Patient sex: F
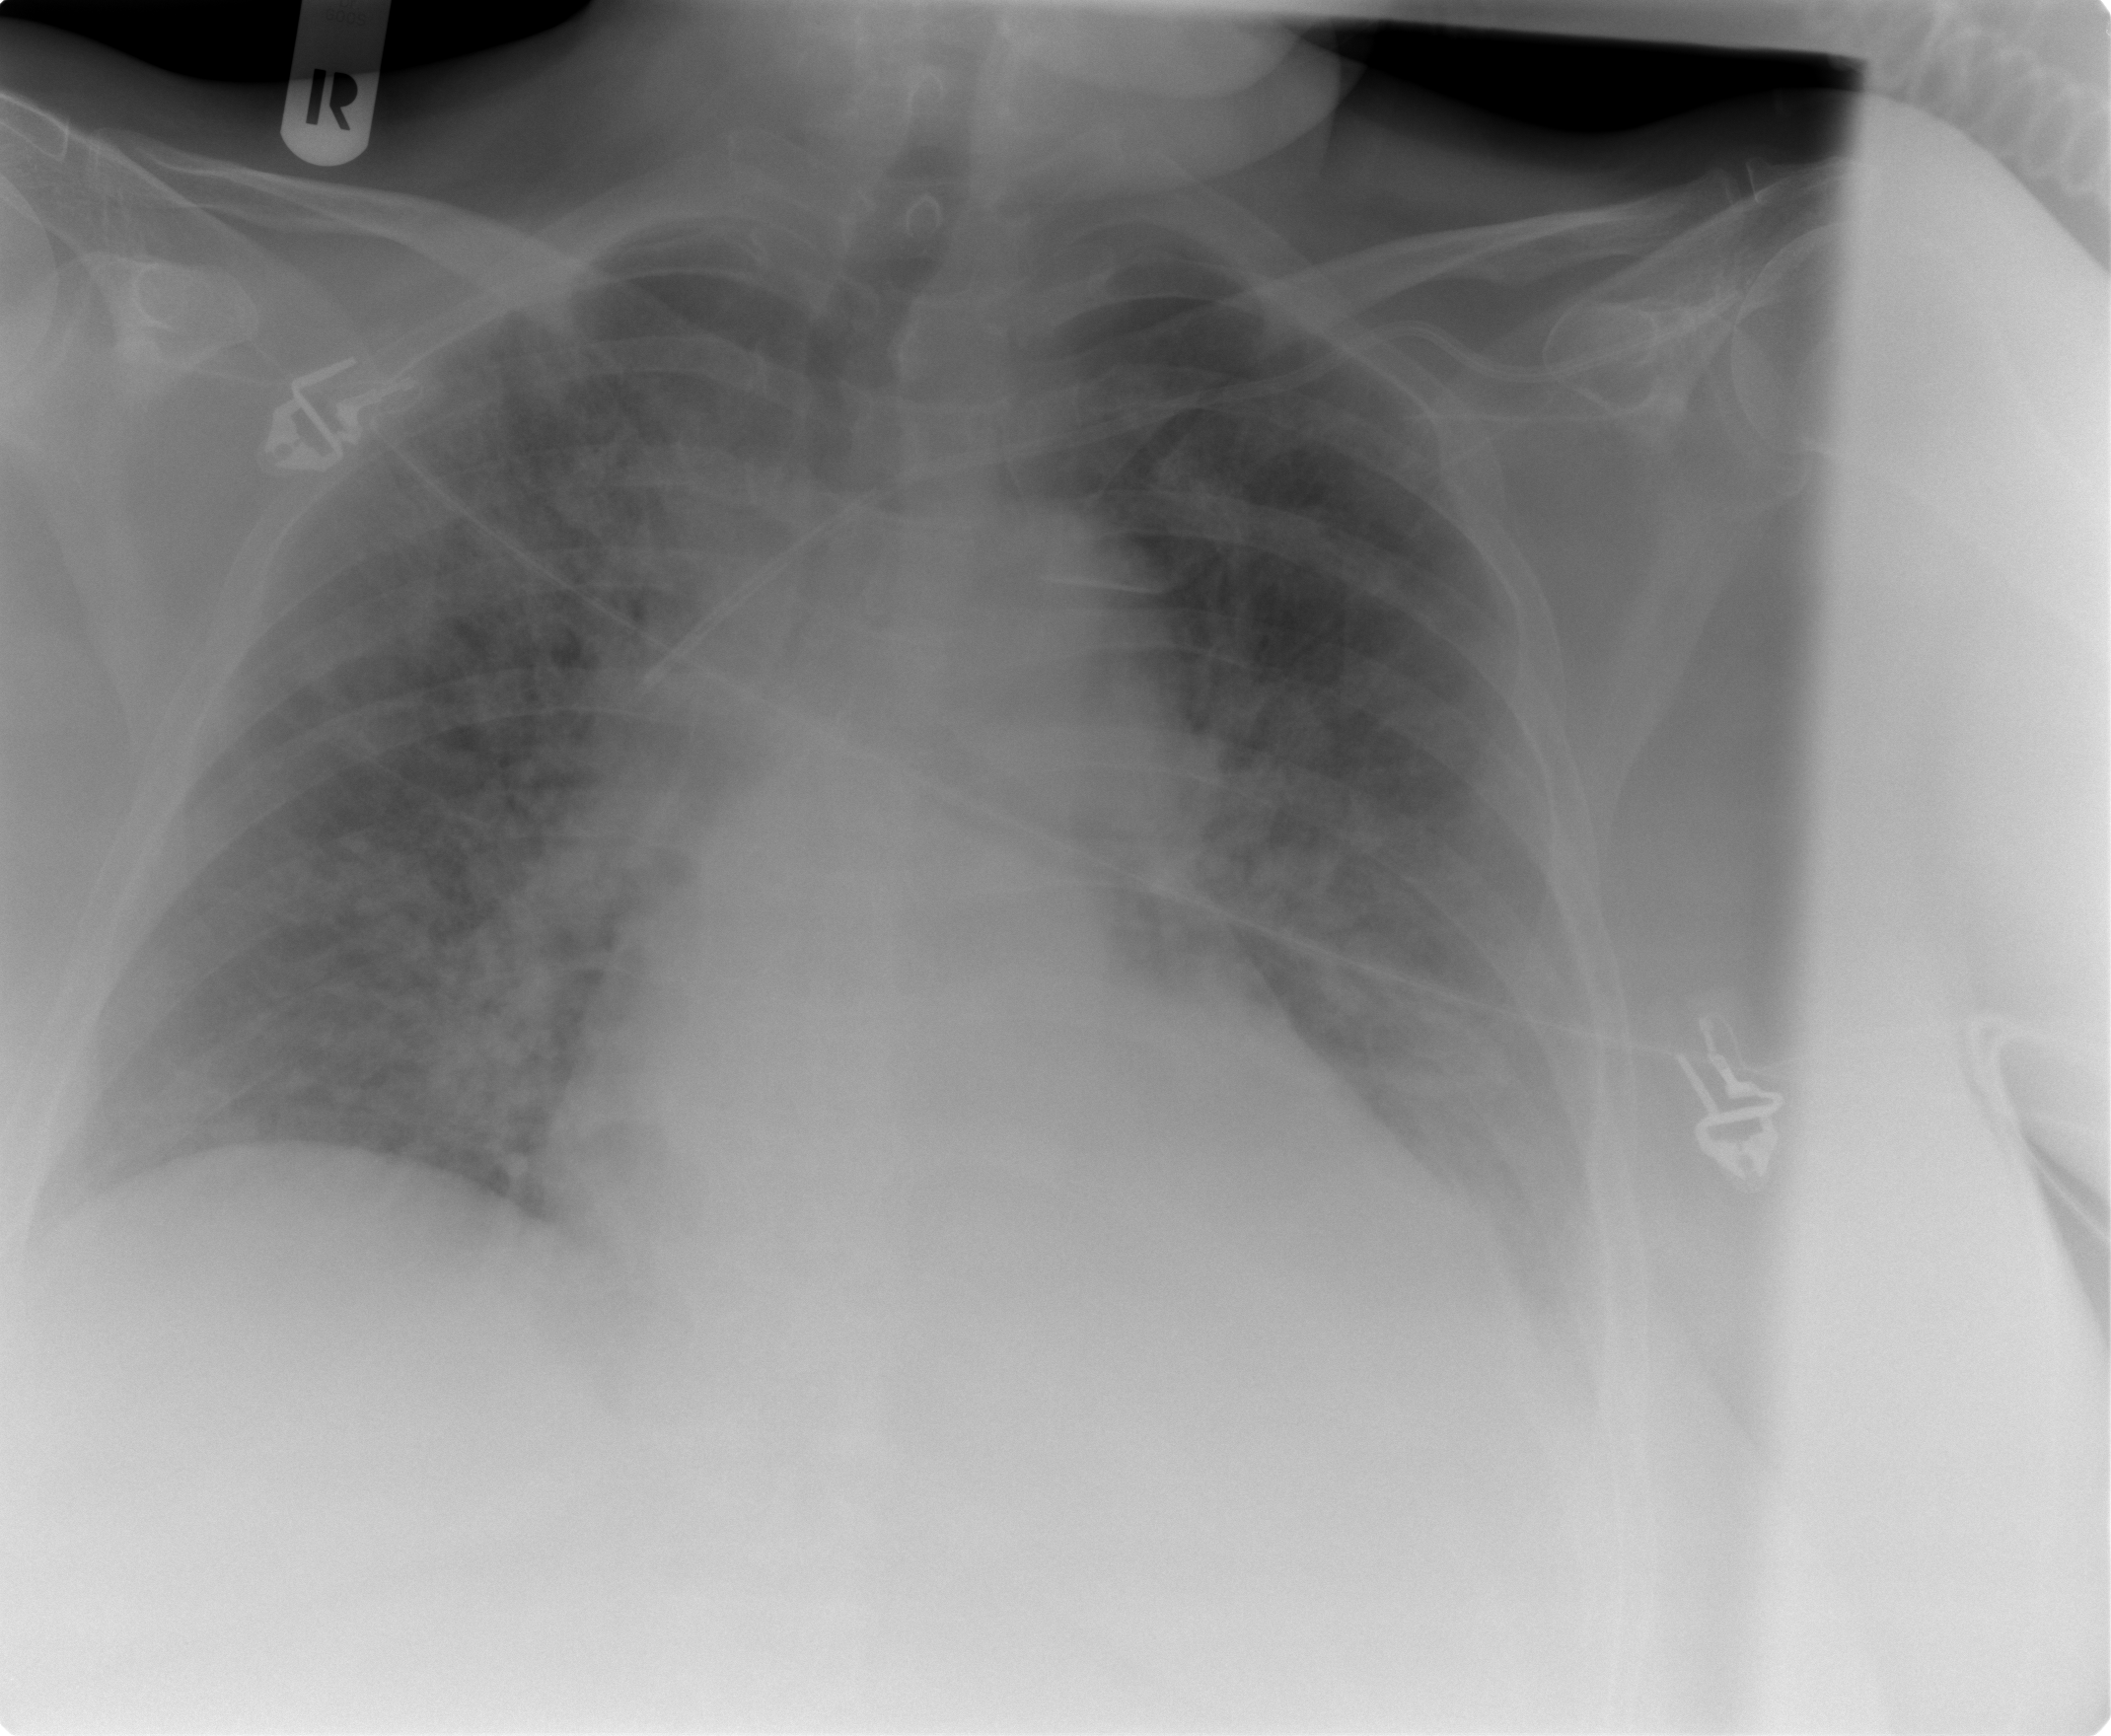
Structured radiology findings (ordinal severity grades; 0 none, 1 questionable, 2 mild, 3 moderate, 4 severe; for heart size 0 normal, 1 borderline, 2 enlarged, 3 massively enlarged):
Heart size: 2
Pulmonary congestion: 3
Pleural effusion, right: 1
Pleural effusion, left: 2
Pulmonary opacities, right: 3
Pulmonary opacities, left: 3
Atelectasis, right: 2
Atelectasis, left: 2